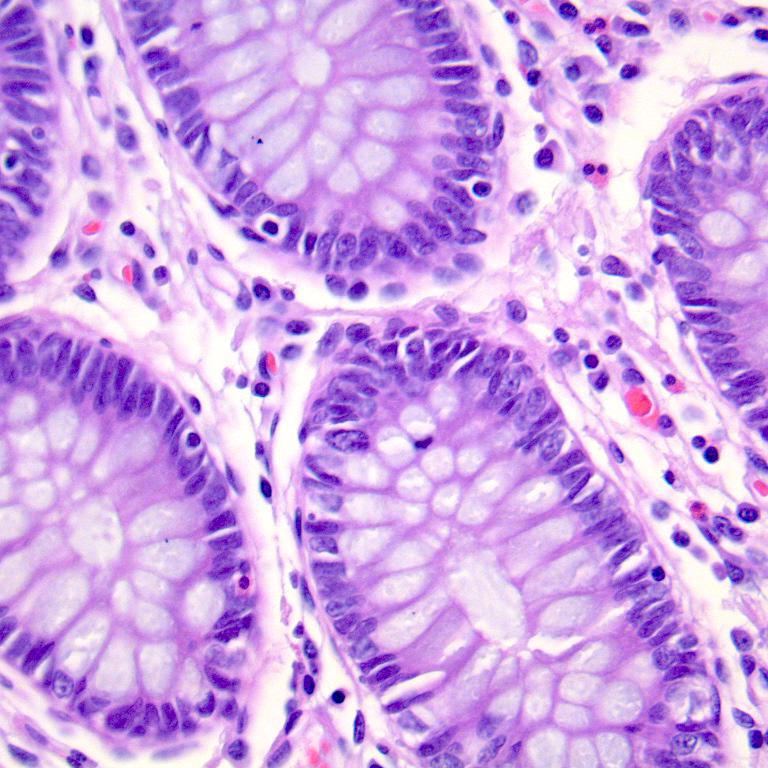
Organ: colon
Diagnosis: benign